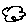
Label: cloud